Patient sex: M
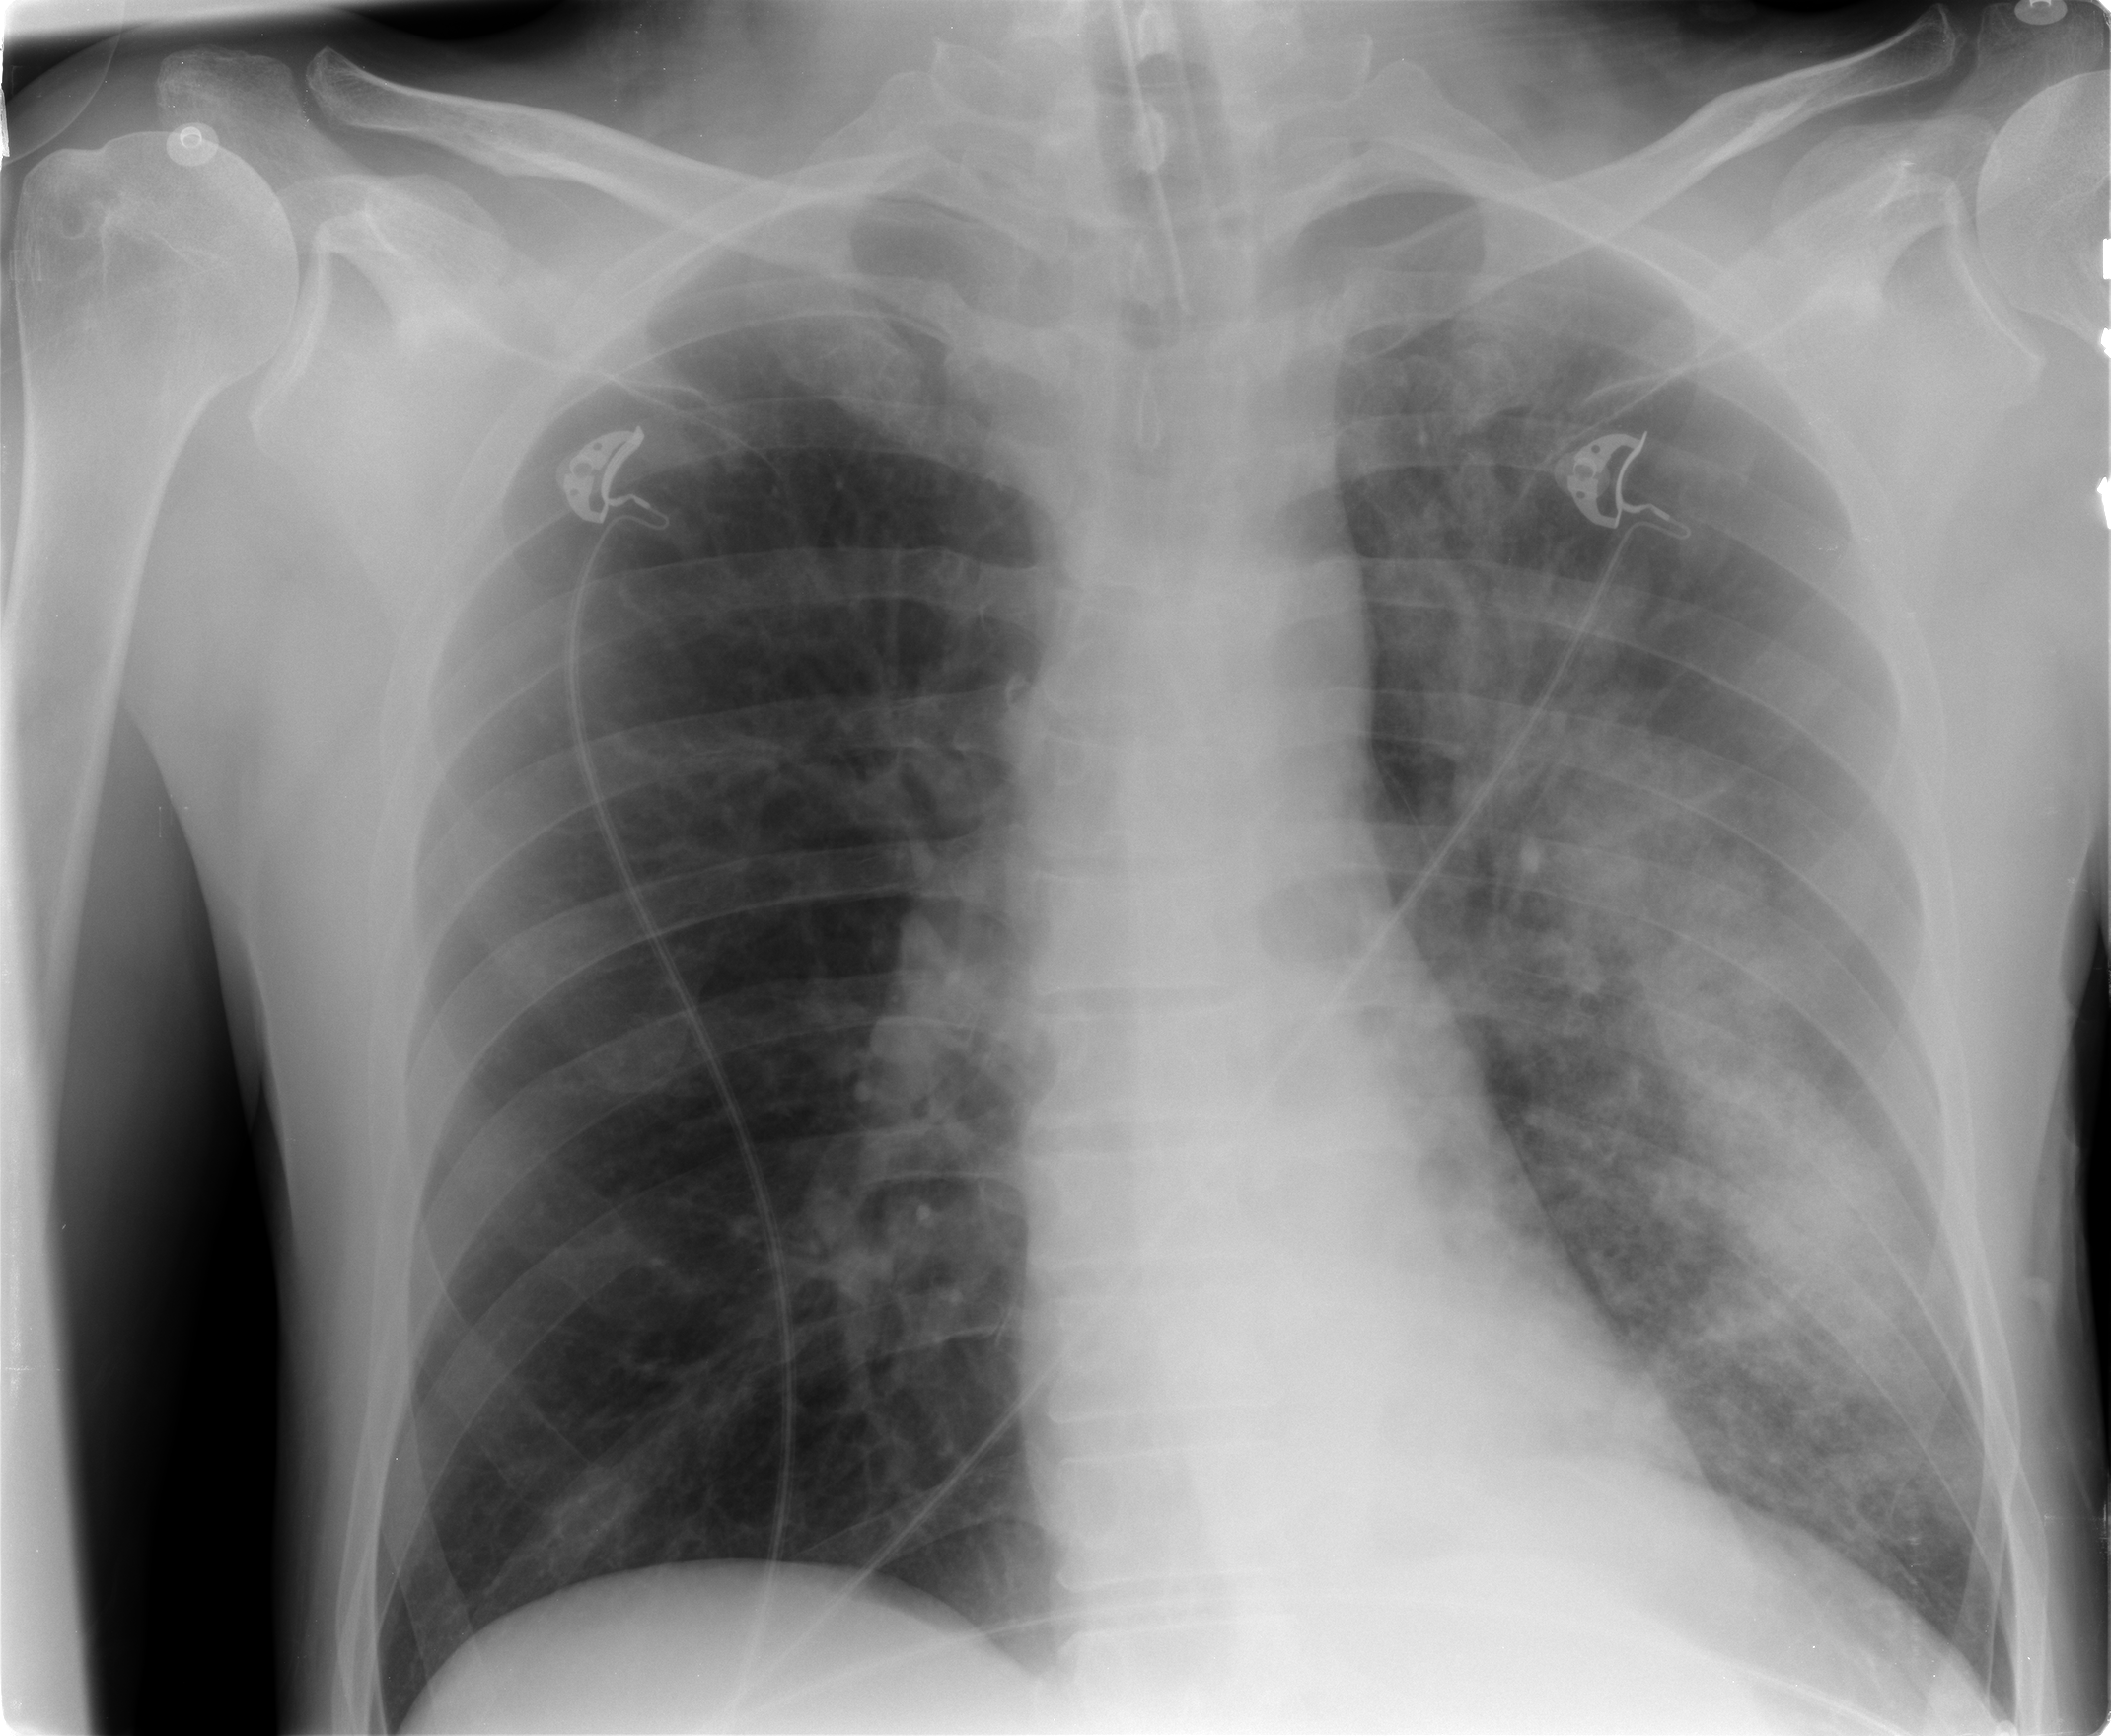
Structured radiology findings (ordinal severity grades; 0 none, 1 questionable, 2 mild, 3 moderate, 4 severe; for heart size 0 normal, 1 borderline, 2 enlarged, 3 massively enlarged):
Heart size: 0
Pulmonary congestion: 0
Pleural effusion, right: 0
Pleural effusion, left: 0
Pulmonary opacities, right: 0
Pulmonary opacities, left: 3
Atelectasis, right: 0
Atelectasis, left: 3